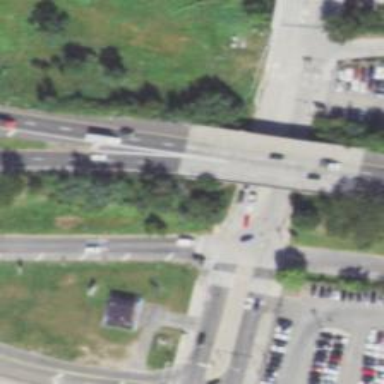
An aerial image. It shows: Trunk link highway with asphalt surface.